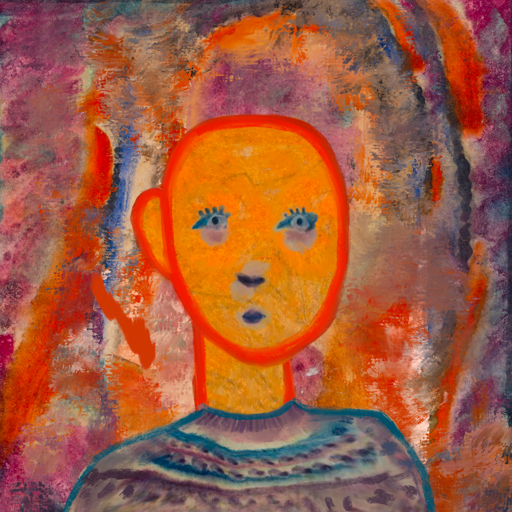
Background: Experience, Head And Neck Front: Sisters, Face Front: Hill_Girl, Bust: HillGirl, Hair Front: Blank, Head Accessory: Blank, Second Necklace: Blank, Necklace: Blank, Baby: Blank